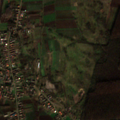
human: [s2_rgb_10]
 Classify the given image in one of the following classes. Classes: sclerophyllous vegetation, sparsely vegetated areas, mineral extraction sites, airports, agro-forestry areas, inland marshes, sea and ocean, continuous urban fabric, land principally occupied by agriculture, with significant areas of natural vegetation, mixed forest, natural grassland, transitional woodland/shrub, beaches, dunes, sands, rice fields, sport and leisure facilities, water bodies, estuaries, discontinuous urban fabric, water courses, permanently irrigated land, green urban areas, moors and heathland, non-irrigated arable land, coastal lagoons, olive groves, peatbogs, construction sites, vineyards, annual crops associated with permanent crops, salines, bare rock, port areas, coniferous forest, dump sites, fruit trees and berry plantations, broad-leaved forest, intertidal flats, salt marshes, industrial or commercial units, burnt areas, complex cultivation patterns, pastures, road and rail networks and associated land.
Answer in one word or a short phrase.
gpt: discontinuous urban fabric, non-irrigated arable land, pastures, broad-leaved forest